Question: I am using RestSharp and doing a POST for the first time I have a number of GET requests that all work fine). The Rest Service is in python but I don't think thats critical to the question. Here is my code:
'''
var client = new RestClient { BaseUrl = _baseUrl };
var request = new RestRequest("nameOfPostMethod", Method.POST);
request.RequestFormat = DataFormat.Json;
request.AddBody(new { name, description });
request.AddHeader("accept", "application/json");
var response = client.Execute(request);
'''
Here is the raw response I get:
'''
[{"name": "405 - Method Not Allowed", "data":
[["Class", "werkzeug.exceptions.MethodNotAllowed"], ["Category", "Client Error"],
["Code", "405"], ["Name", "Method Not Allowed"], ["request.method", "GET"],
["request.url", "http://myUrl/nameOfPostMethod"], ["error.message", "405 Method
Not Allowed"], ["error.description", null]]}]
'''
the thing that stick out at me are these line where it seems to think I am doing a GET instead of a POST:
'''
["request.method", "GET"]
["error.message", "405 Method Not Allowed"]
'''
Any suggestion on what I might be doing wrong here?
## UPDATE:
I downloaded fiddler and tried to see whats going on and interestingly when i look at the headers, it does show a GET. Here is a screenshot for what I see in fiddler:

I even tried to change:
'''
client.Execute(request);
'''
to
'''
client.Post(request);
'''
but it still shows the same thing. Any ideas?
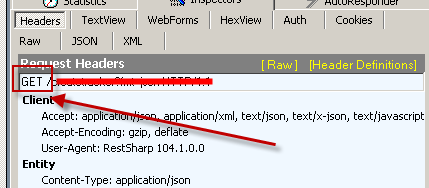
Answer: it turns out it was a redirect issue on the webserver side so nothing to do with Rest Sharp
I have requested to delete the question to avoid any confusion.